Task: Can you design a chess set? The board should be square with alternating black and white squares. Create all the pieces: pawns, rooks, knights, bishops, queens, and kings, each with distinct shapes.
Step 4269:
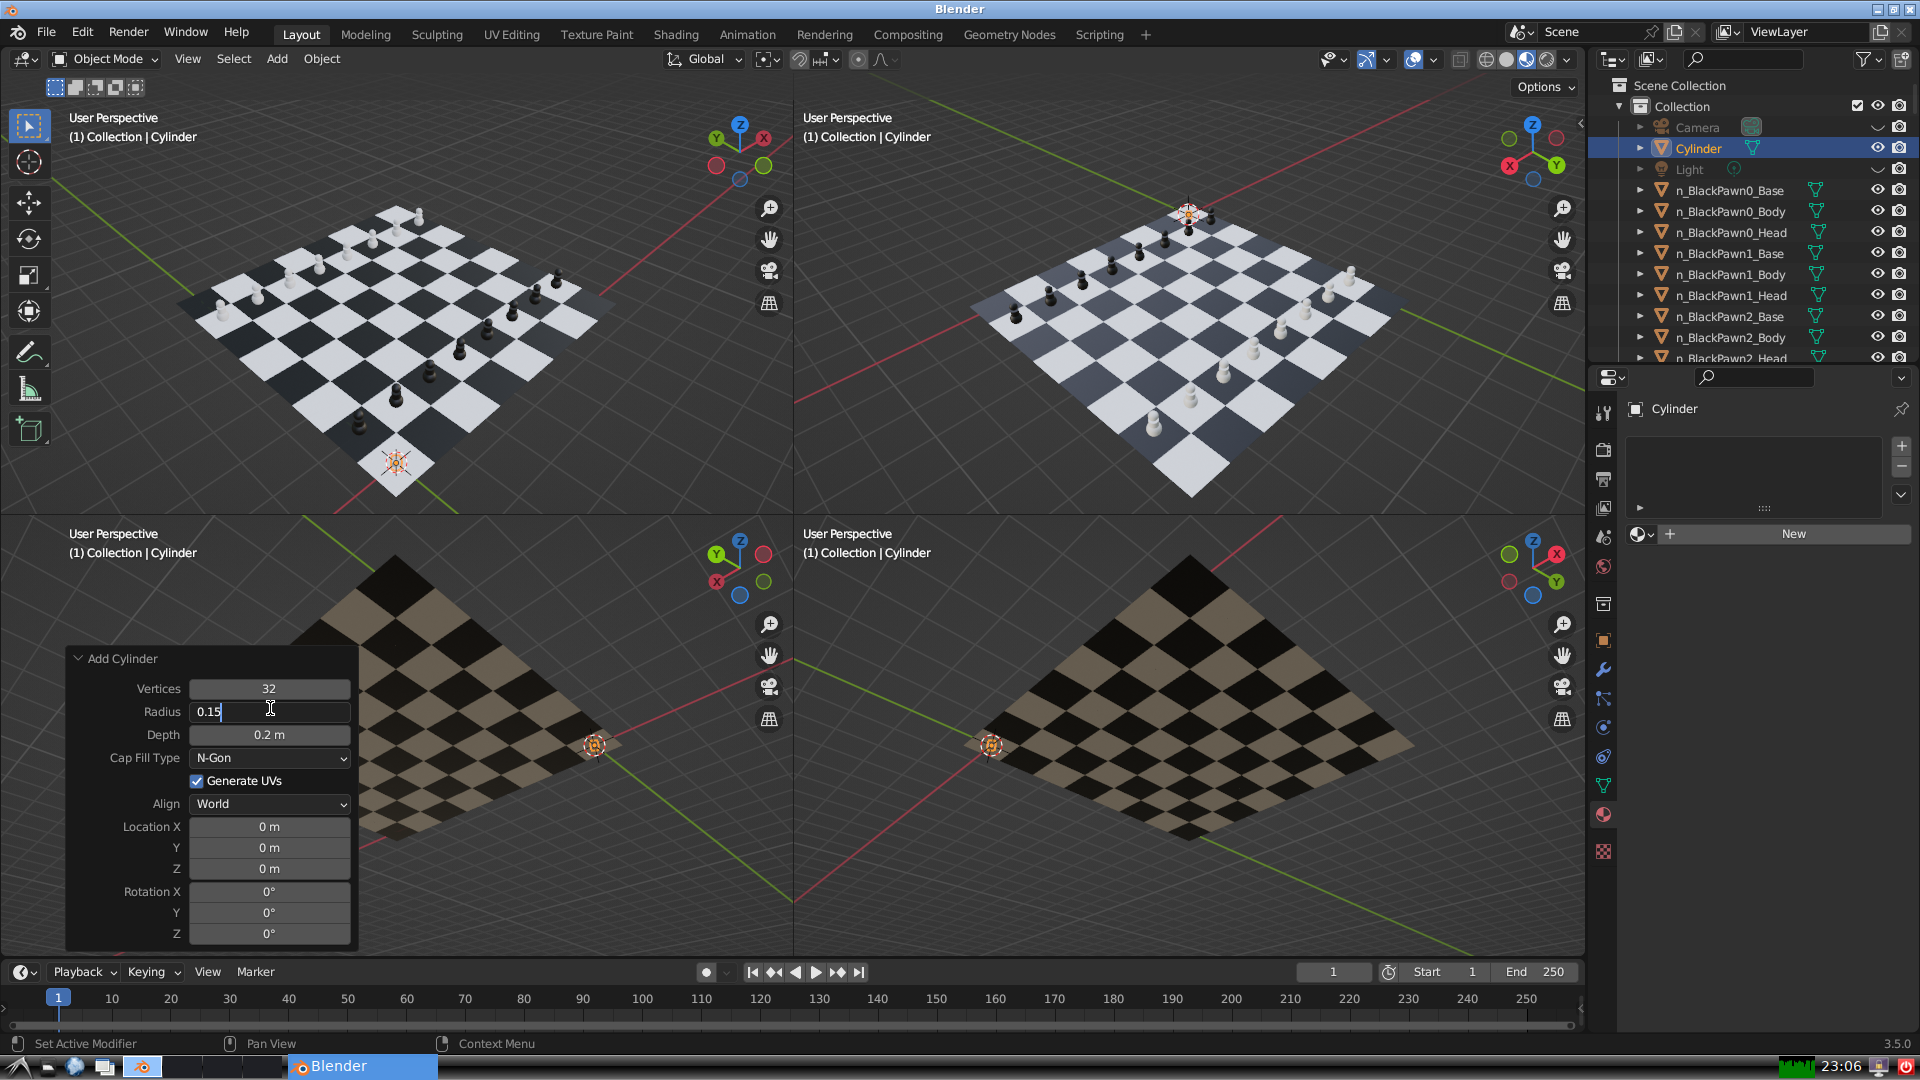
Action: {"key_press": ['Return']}